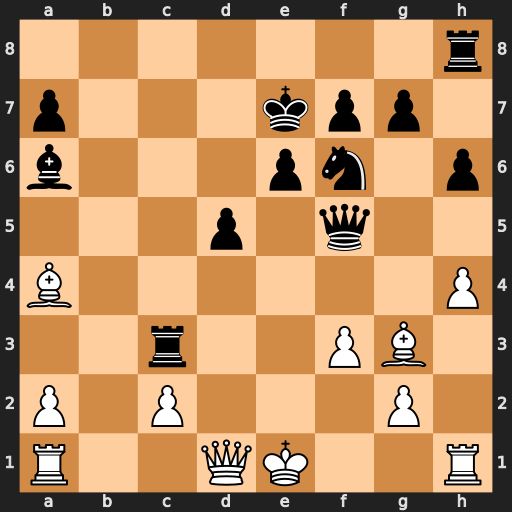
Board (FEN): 7r/p3kpp1/b3pn1p/3p1q2/B6P/2r2PB1/P1P3P1/R2QK2R
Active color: w
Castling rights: KQ
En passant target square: -
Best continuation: Qd4 Ne4 fxe4 Qxe4+ Qxe4